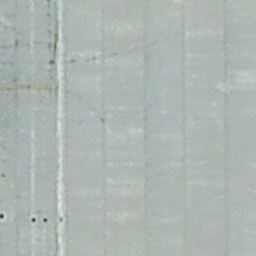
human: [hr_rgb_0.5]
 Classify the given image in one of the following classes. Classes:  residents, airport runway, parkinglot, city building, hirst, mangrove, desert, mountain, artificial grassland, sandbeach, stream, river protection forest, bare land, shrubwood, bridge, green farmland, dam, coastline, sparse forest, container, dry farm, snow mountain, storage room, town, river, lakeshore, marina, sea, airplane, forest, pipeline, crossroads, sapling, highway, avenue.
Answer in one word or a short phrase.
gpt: airport runway